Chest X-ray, PA view. Patient: 57 years old, sex M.
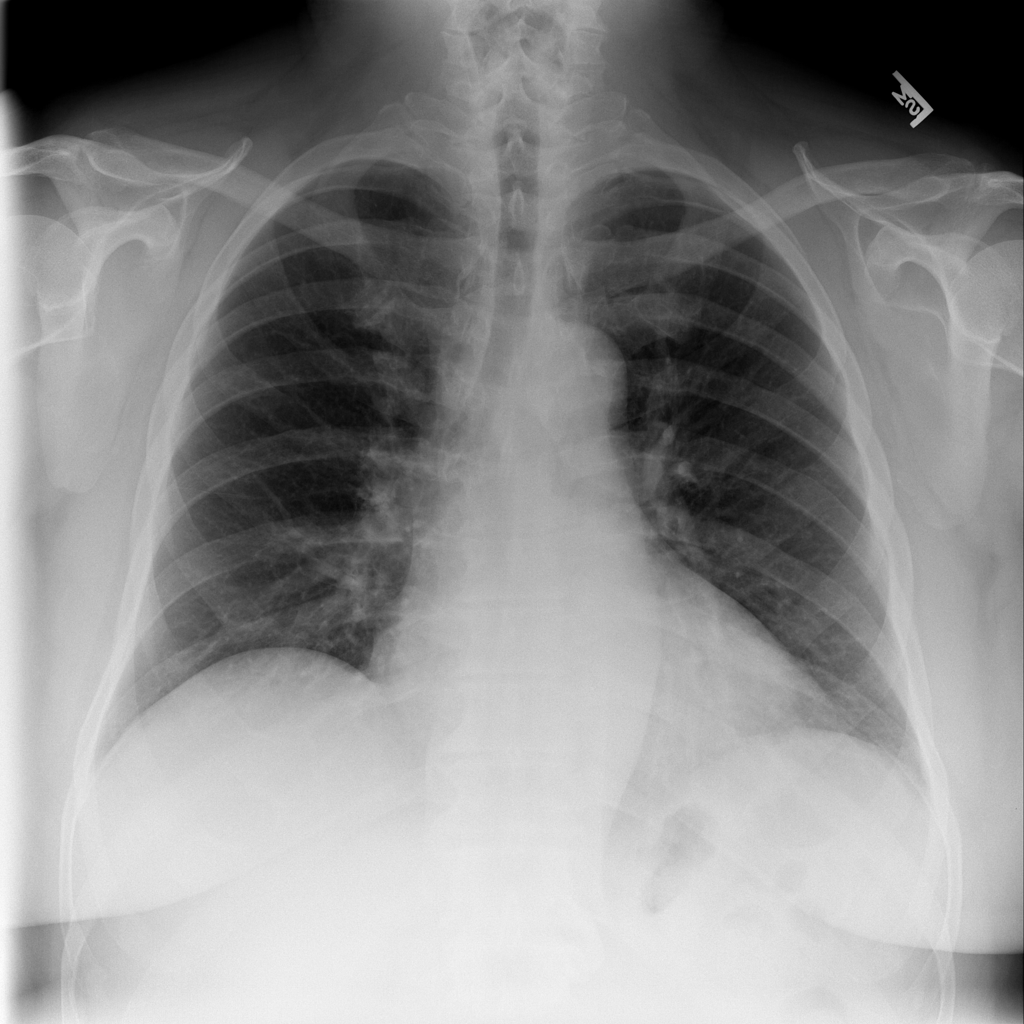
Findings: No Finding